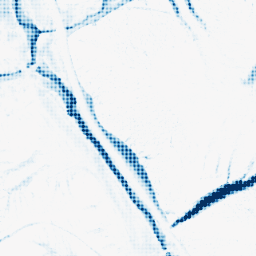
Category: morphological
Decomposition family: morphological
Decomposition parameters: operation: closing
size: 10
Upsampling method: sinc_blackman
Upsampling parameters: scale: 4
kernel_size: 4
Upsampling scale: 4